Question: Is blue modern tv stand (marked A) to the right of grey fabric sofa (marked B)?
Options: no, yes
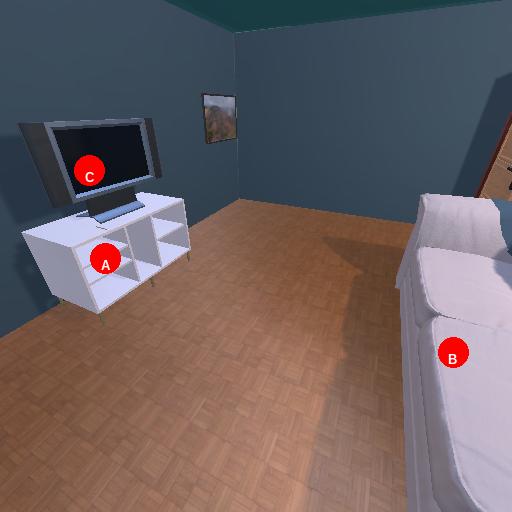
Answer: no